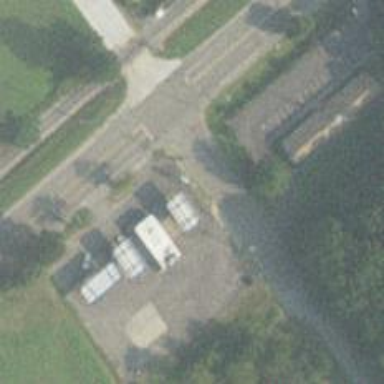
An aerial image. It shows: Convenience shop.